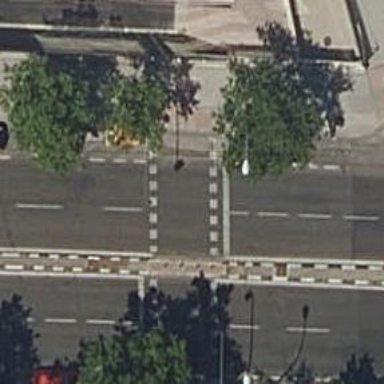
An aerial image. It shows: Uncontrolled crossing on the road.